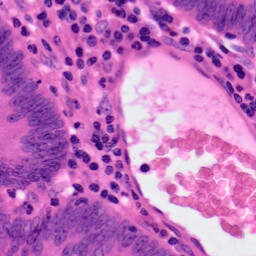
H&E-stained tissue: Colon